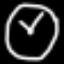
Label: clock